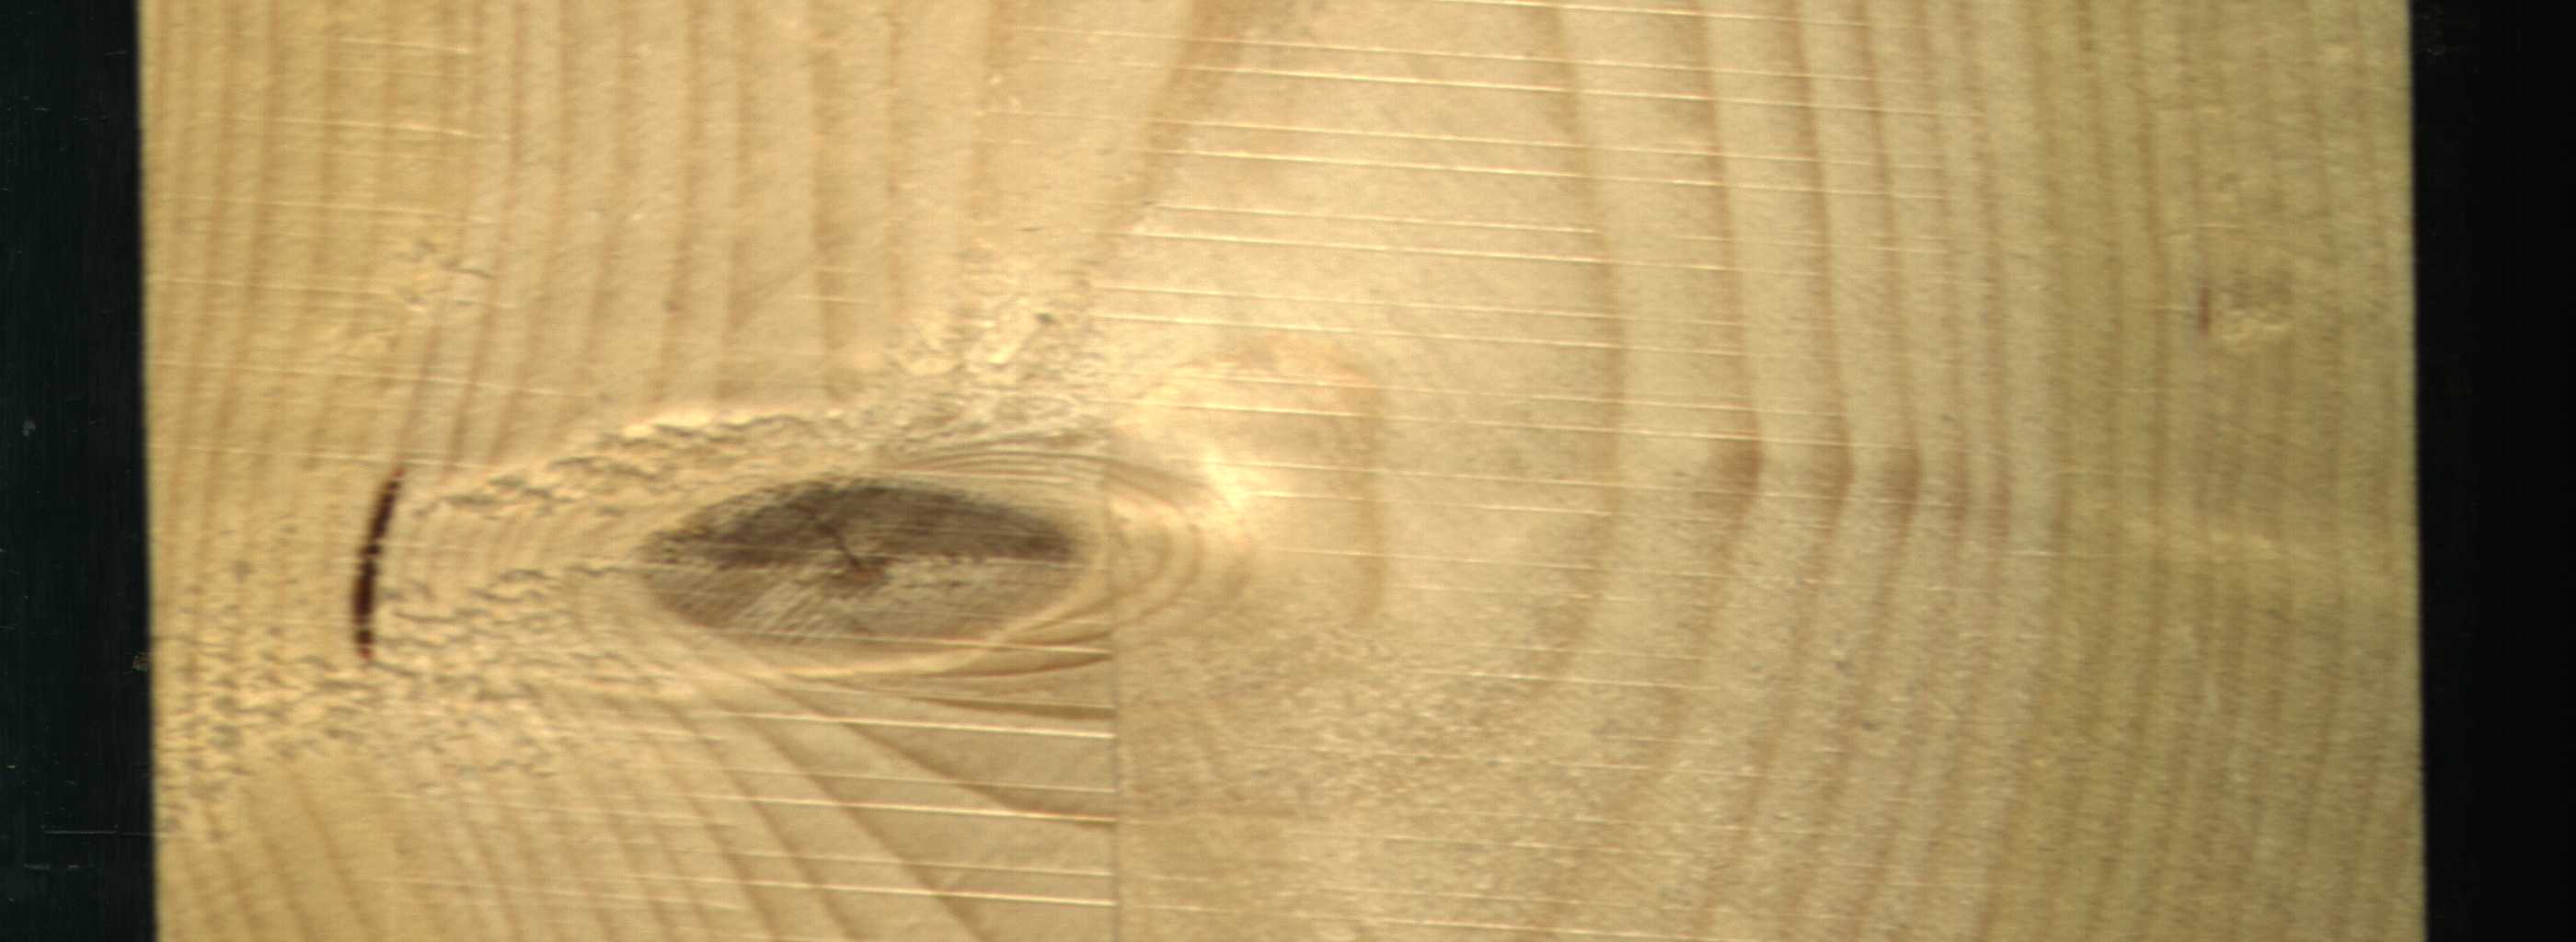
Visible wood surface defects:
resin
Live_Knot